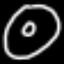
Label: donut